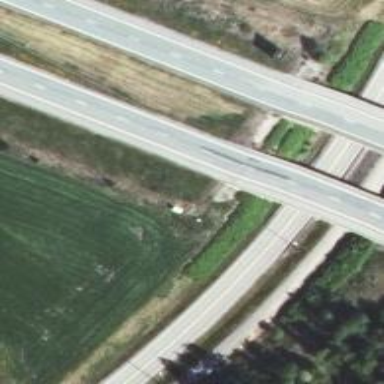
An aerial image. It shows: Motorway.